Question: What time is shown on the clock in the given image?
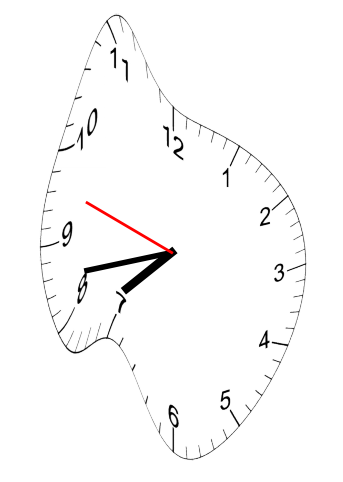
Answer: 07:42:48